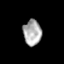
Tissue: skin
Cell type: Epithelial cells
Senescence score: 0.1532
Nuclear area (px): 454
Mean DAPI intensity: 171.8